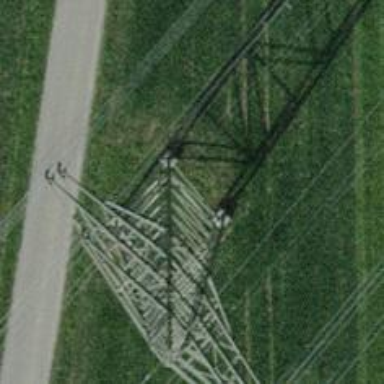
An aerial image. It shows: Towering power structure.